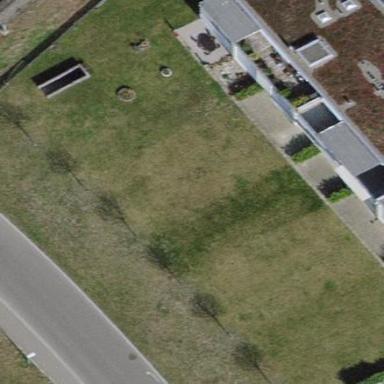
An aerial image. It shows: Garden area designated for leisure land.